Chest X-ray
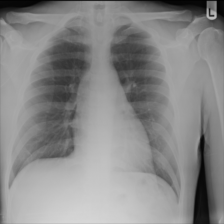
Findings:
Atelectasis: negative
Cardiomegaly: negative
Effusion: negative
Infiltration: negative
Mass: negative
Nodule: negative
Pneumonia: negative
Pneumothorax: negative
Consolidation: negative
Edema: negative
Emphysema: negative
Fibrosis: negative
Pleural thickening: negative
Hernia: negative